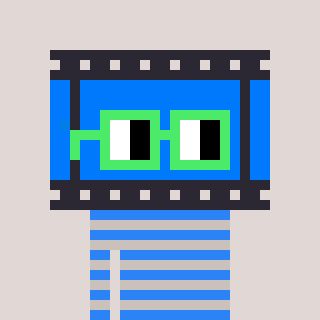
a pixel art character with square light green glasses, a film strip-shaped head and a foggrey-colored body on a warm background